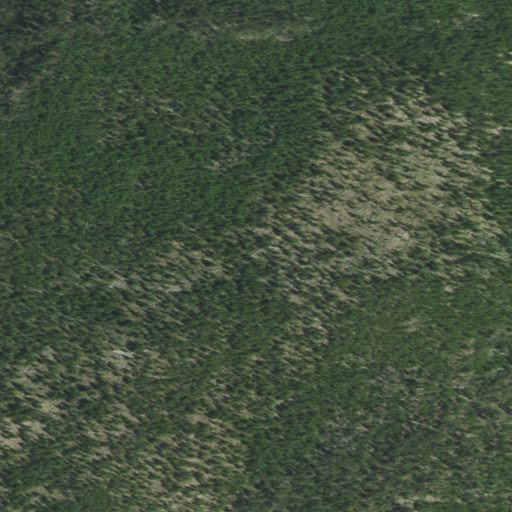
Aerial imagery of mountain in Wyoming named Gibbon Hill containing shrub, evergreen forest, and grassland